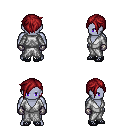
a pixel art fantasy rpg character, male body template, dark elf, purple skin, white robe, red pants, brunette pixie cut hairstyle, metal gloves, ghillies, four views (front, back, left, right), 2x2 character sprite sheet, small pixel art, hard edges, no anti-aliasing